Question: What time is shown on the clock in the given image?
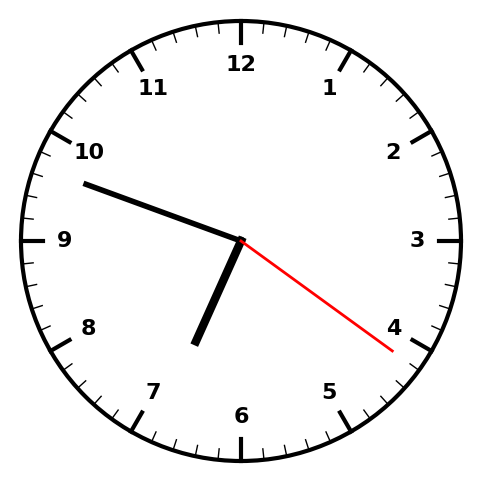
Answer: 06:48:21